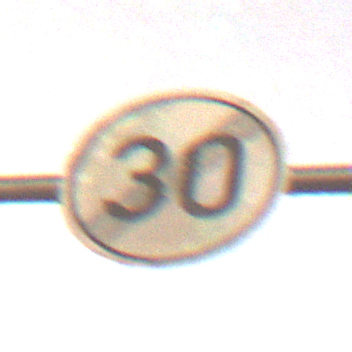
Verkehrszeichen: EndeGeschwindigkeit30
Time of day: Night
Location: Outdoor (Suburban)
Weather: Clear
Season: NotSpecified
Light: Artificial